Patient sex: M
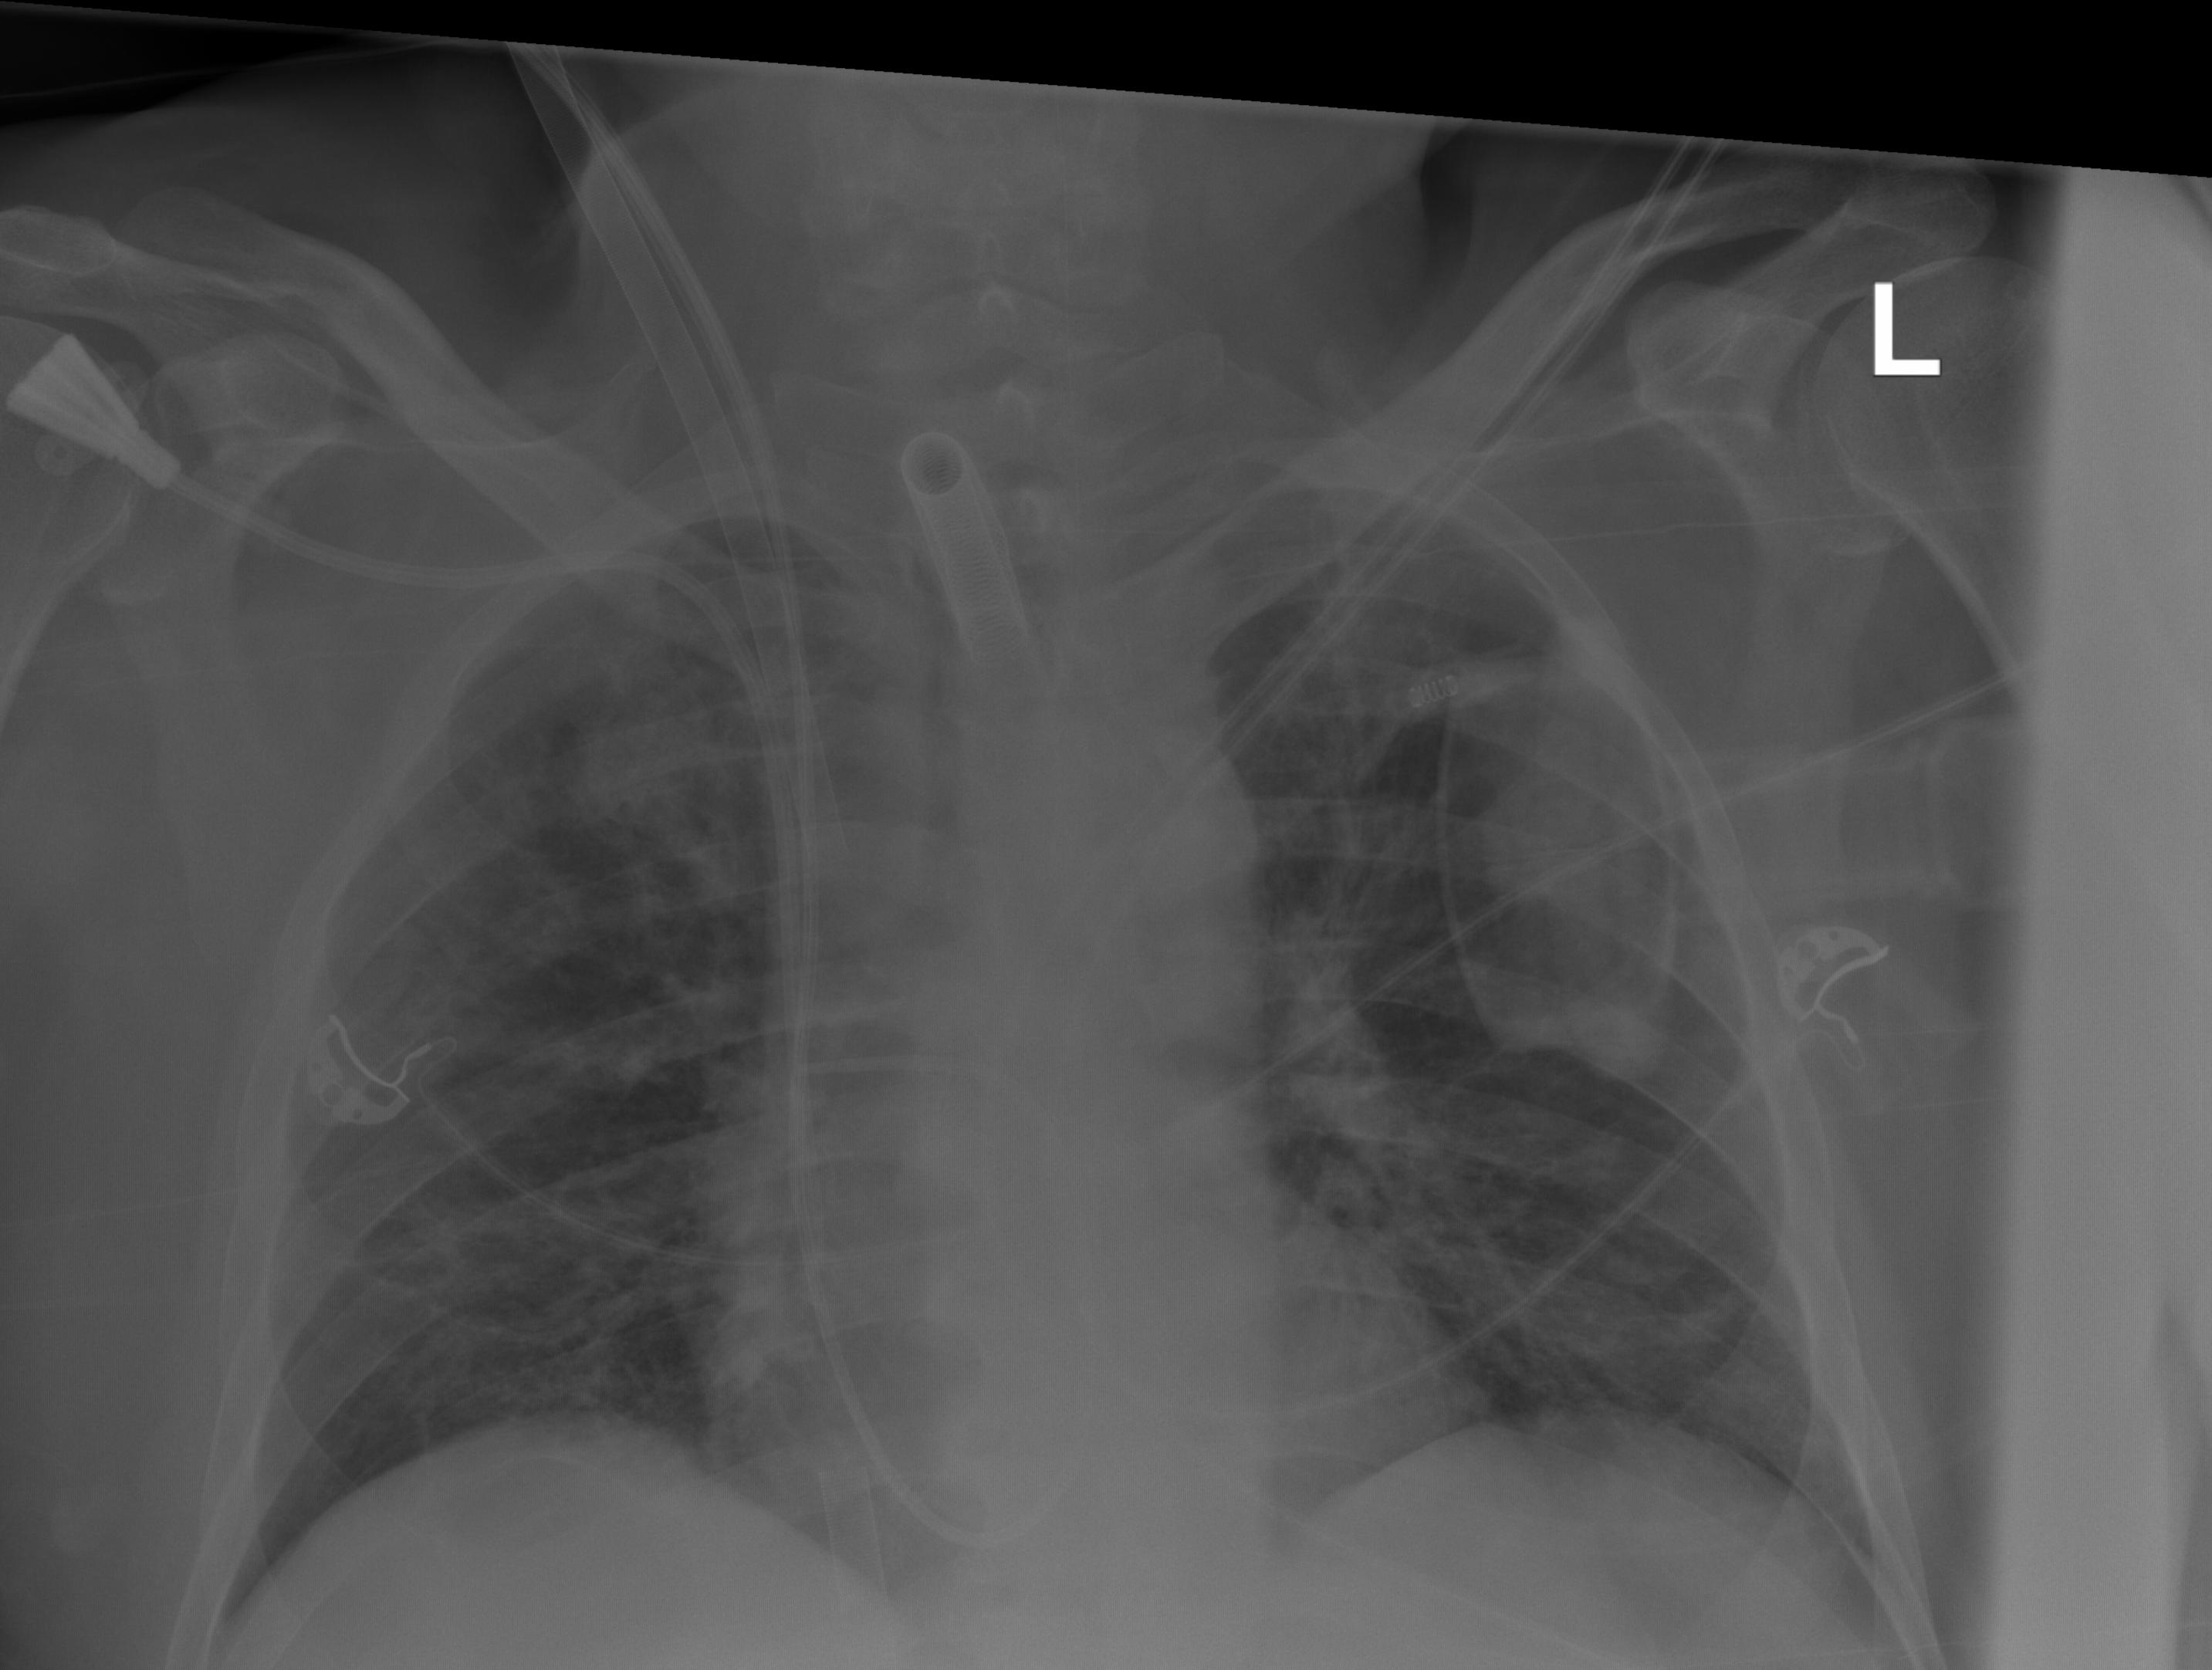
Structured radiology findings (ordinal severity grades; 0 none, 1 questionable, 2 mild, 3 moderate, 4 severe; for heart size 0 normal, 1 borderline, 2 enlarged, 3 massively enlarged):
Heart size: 0
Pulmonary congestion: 2
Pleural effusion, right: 0
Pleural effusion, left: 0
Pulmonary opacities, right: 2
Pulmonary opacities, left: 2
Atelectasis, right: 0
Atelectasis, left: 0